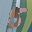
Label: 5